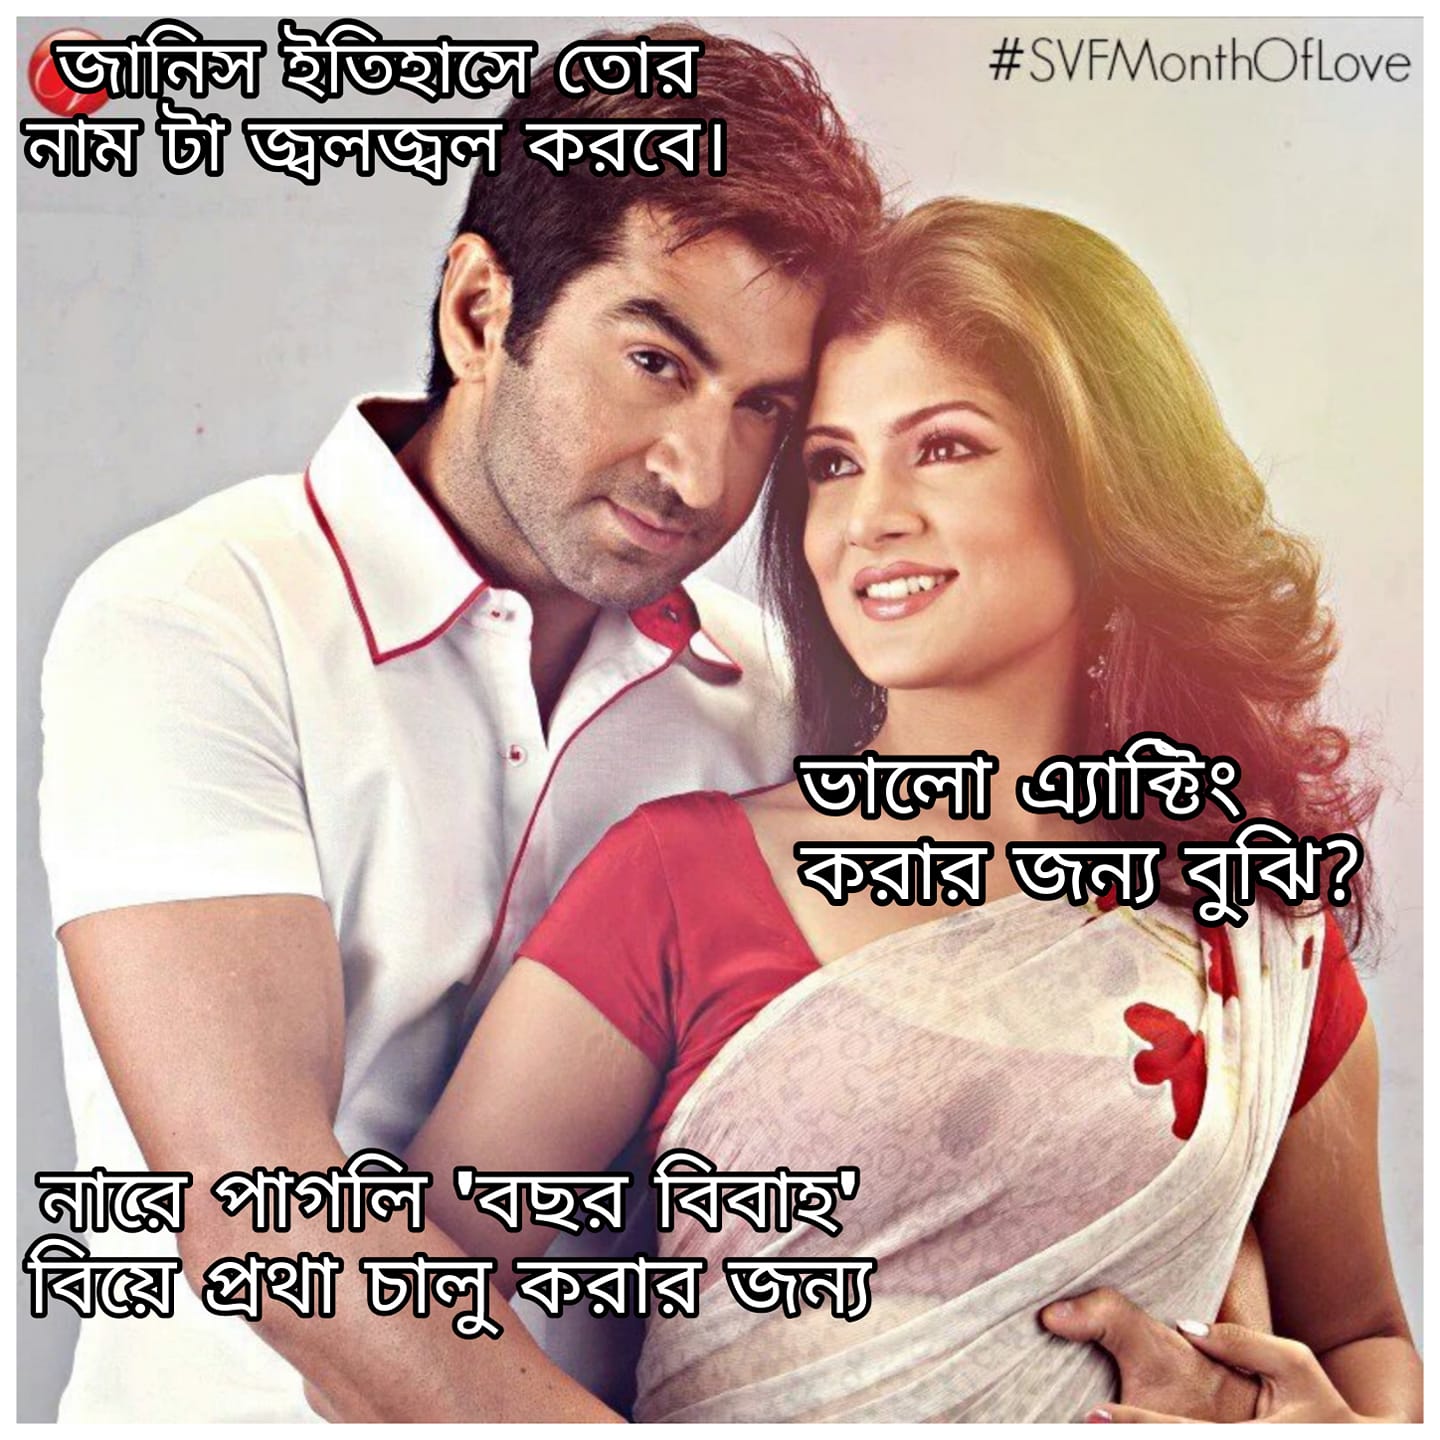
Caption:  জানিস ইতিহাসে তোর নাম টা জ্বলজ্বল করবে ।  ভালো এক্টিং করার জন্য বুঝি ?   নারে পাগলি বছর বিবাহ বিয়ে প্রথা চালু করার জন্য
Label: hate